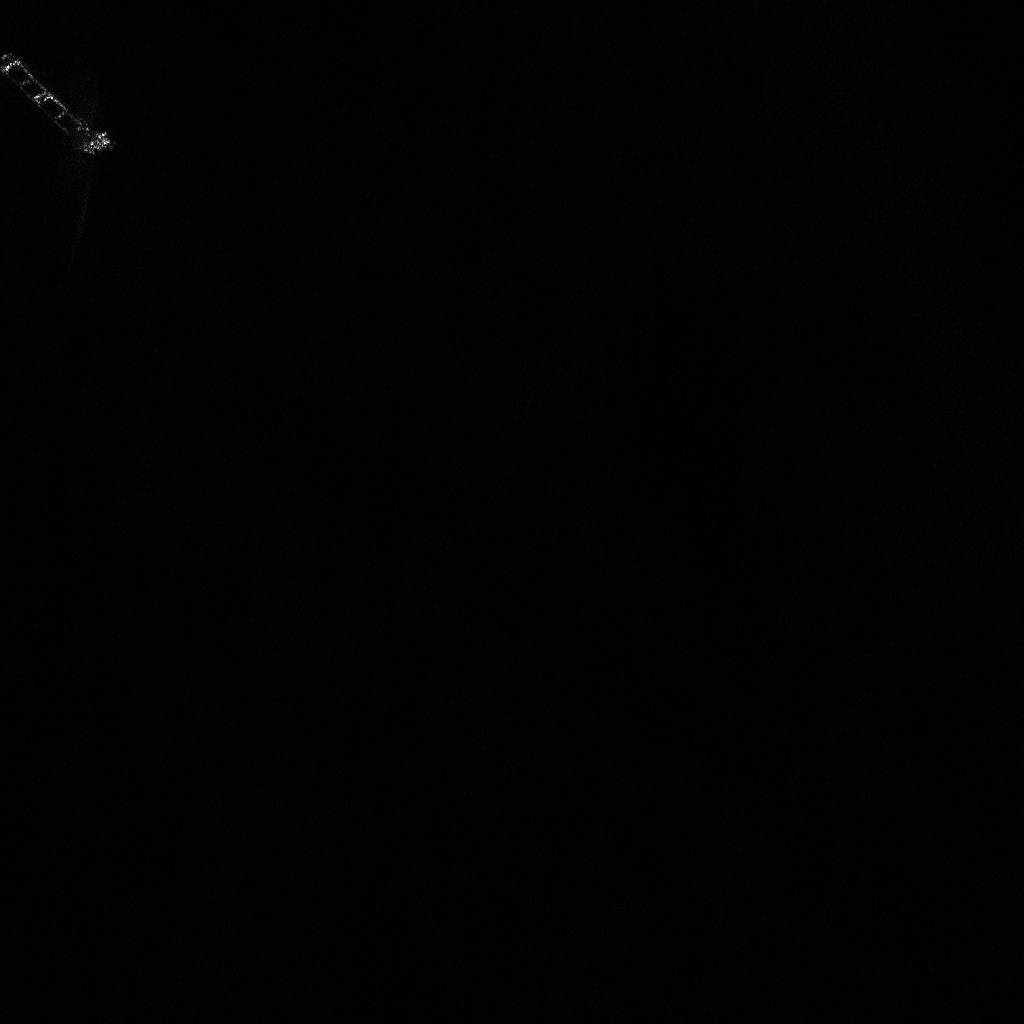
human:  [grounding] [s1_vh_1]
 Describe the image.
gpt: In the satellite image, there is  <ref>1 large dredger </ref> <box>[[0, 8, 12, 12, 43]]</box> located at top left.